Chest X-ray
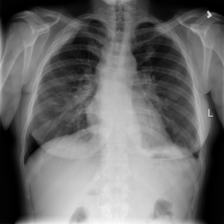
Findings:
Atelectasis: negative
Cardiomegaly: negative
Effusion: positive
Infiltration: negative
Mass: positive
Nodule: negative
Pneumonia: negative
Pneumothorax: negative
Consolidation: negative
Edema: negative
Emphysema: negative
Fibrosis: negative
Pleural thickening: negative
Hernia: negative